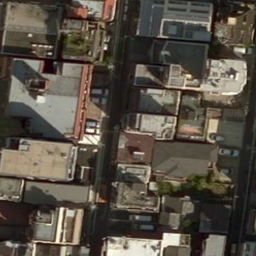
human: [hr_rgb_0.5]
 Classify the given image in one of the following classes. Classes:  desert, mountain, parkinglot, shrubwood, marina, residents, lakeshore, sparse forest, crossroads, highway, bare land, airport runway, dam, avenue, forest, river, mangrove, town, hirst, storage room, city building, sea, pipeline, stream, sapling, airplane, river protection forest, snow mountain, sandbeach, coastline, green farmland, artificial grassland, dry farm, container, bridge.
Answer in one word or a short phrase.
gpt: city building